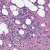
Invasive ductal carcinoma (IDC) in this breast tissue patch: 0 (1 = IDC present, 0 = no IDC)